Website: walmart
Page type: payment
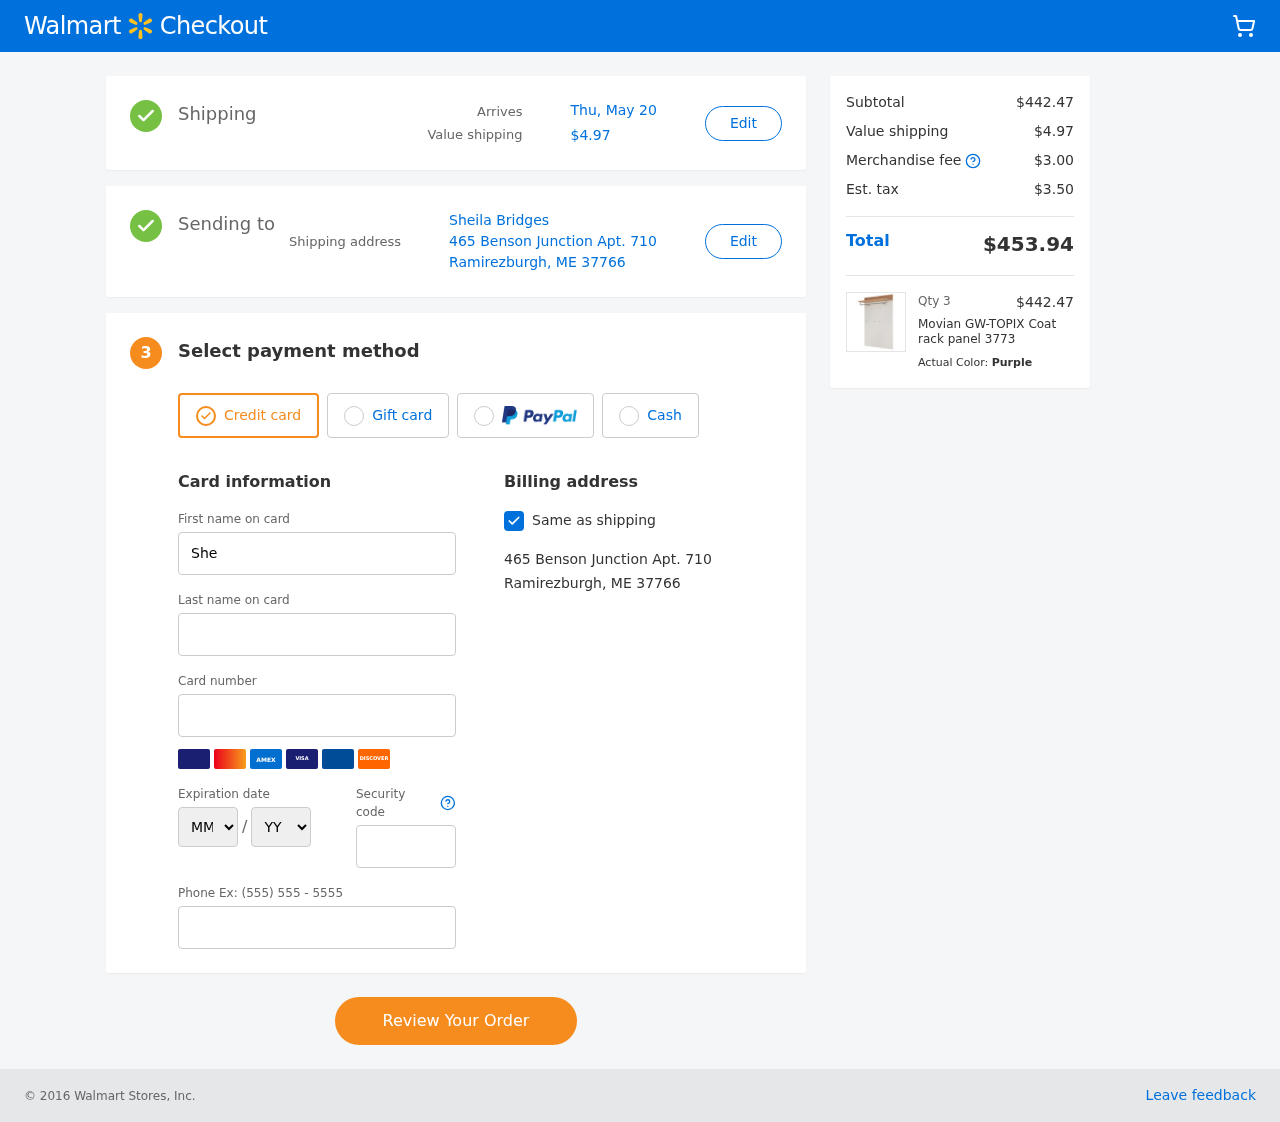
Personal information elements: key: PII_CARD_EXPIRY_MONTH
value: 11
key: PII_CARD_EXPIRY_YEAR
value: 28
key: PII_CITY_STATE_ZIP
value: Ramirezburgh, ME 37766
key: PII_FULLNAME
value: Sheila Bridges
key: PII_STREET
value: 465 Benson Junction Apt. 710
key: PII_FIRSTNAME
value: Sheila
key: PII_LASTNAME
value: Bridges
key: PII_CARD_NUMBER
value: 3760 5200 4617 764
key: PII_CARD_CVV
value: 6858
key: PII_PHONE
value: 8298682532
Product elements: key: PRODUCT1_NAME
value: Movian GW-TOPIX Coat rack panel 3773
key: PRODUCT1_PRICE
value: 147.49
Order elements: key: ORDER_DELIVERY_DATE
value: Thu, May 20
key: ORDER_SHIPPING_COST
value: $4.97
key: ORDER_SUBTOTAL
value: $442.47
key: ORDER_MERCHANDISE_FEE
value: $3.00
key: ORDER_TAX
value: $3.50
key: ORDER_TOTAL
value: $453.94
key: ORDER_NUM_ITEMS
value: Qty 3